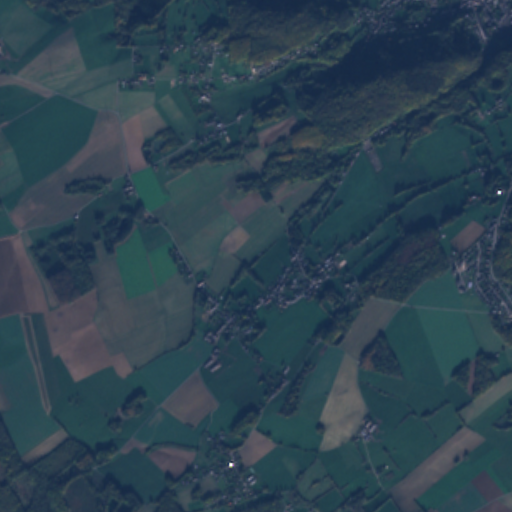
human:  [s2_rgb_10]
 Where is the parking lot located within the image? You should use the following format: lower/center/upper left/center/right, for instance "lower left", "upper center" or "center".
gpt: The parking lot is located in the upper right of the image.
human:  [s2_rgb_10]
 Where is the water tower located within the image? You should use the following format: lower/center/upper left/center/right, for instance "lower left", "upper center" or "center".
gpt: The water tower is located in the center right of the image.
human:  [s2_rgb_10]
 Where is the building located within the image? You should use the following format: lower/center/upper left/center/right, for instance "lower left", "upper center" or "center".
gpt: There is no building in the image.